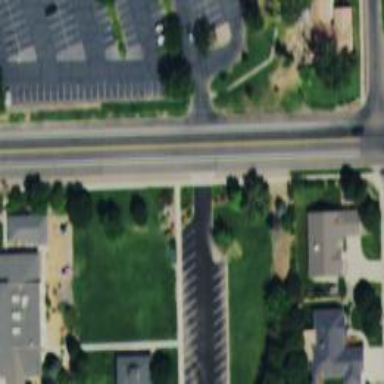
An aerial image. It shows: Service road with asphalt surface and sidewalk on the left.